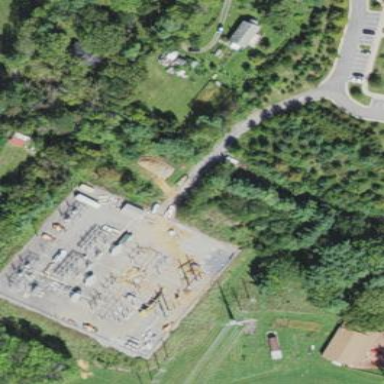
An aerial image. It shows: Substation surrounded by fence.